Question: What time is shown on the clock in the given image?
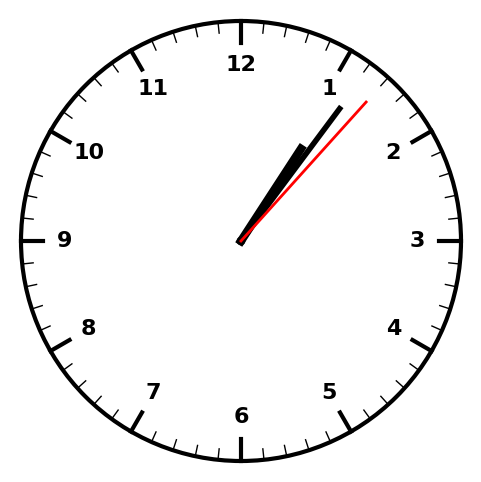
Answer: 01:06:07